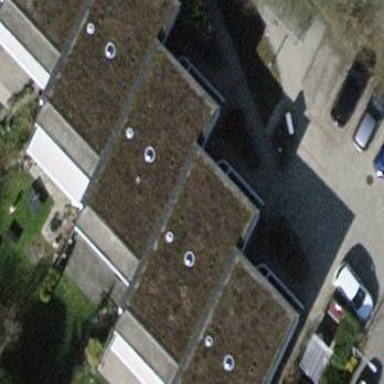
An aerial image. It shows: Terrace building.